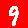
Digit: 9